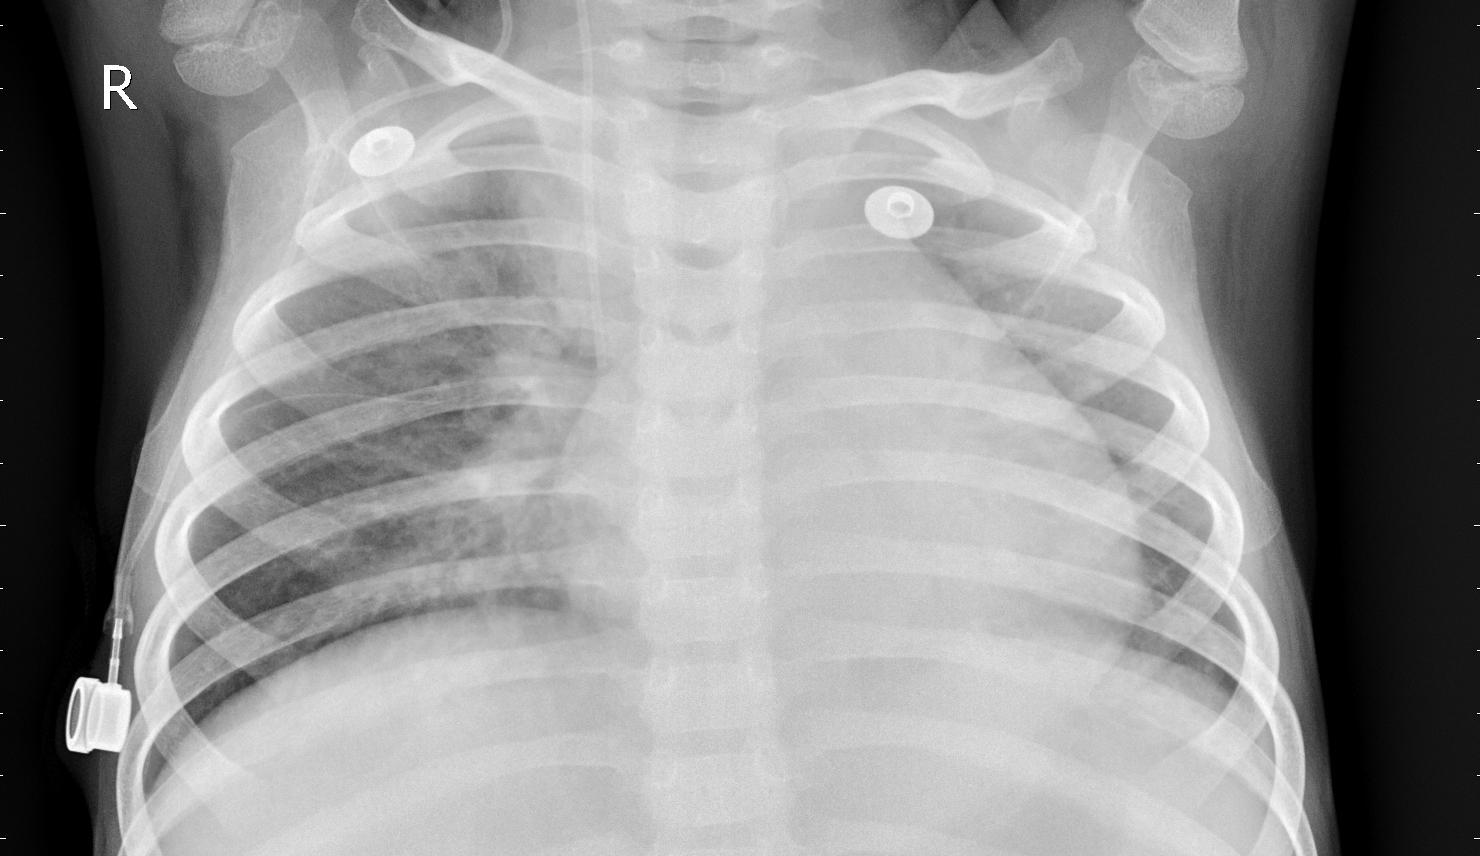
Diagnosis: PNEUMONIA